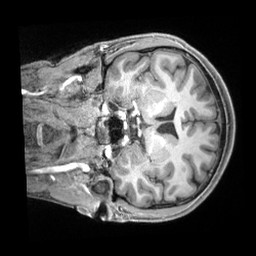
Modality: T1w
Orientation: coronal
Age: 21
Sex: male
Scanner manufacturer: siemens
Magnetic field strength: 3 T
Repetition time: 2.4 s
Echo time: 0.00226 s